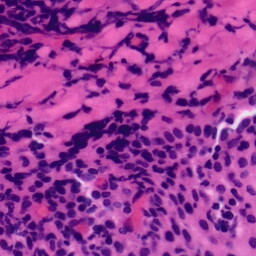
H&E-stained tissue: Tonsil